Field crop: maize
Growth stage: 1
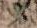
Species: atriplex